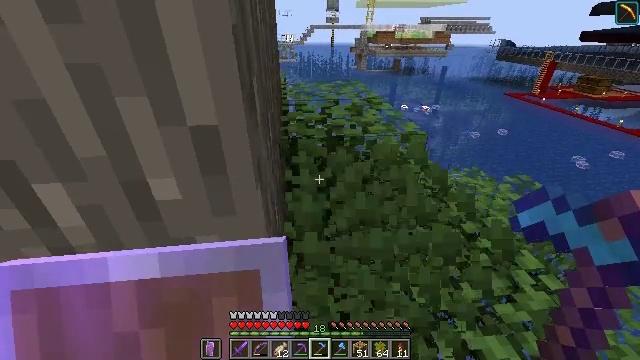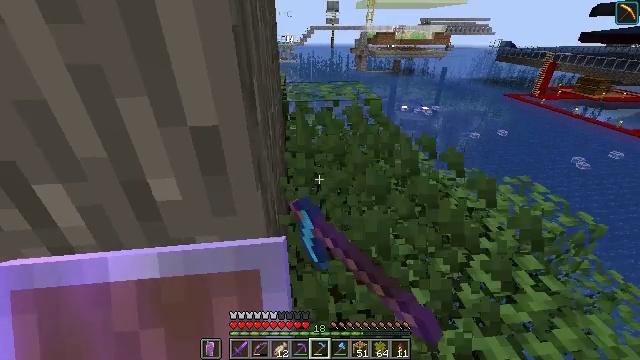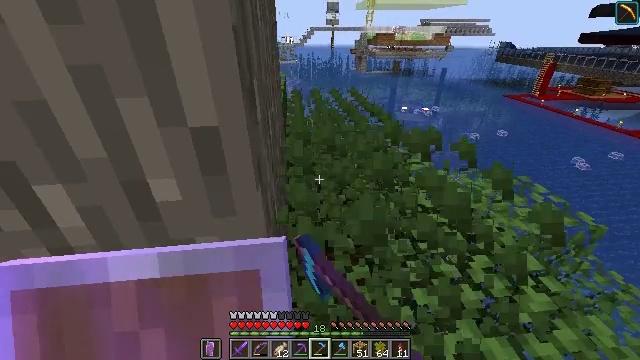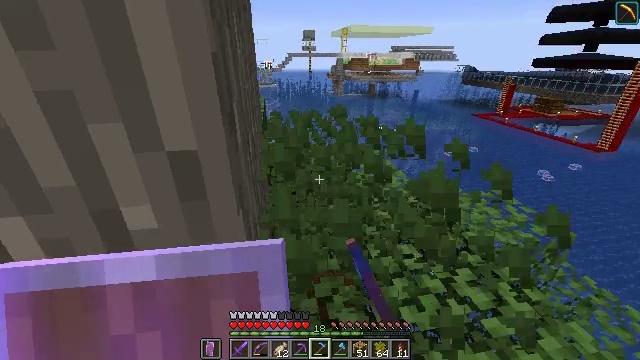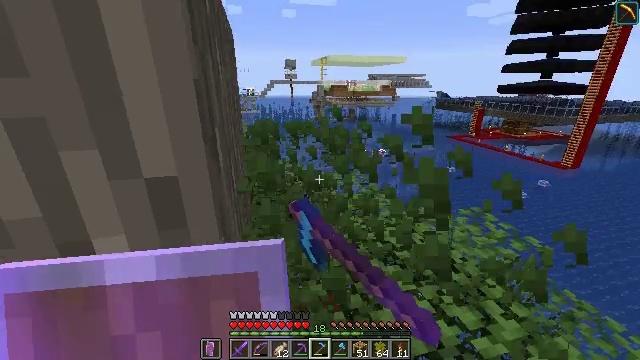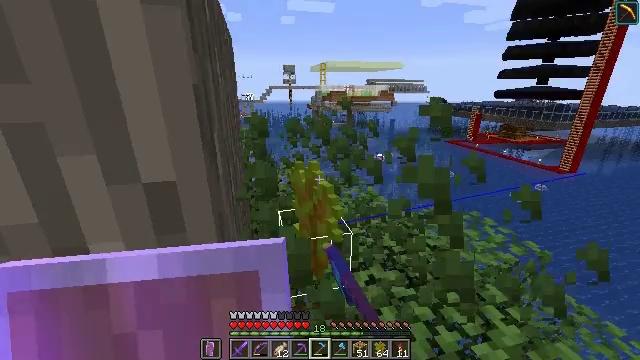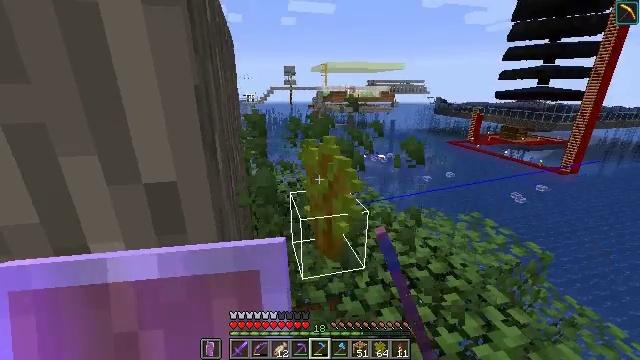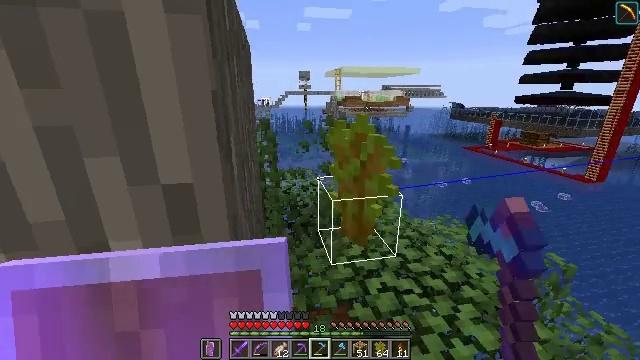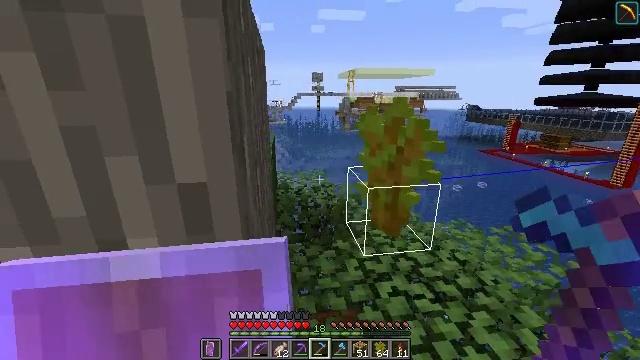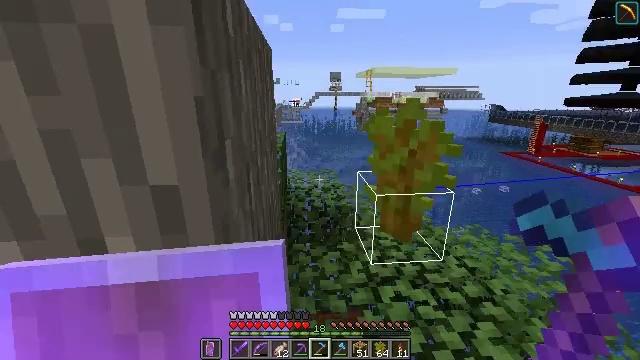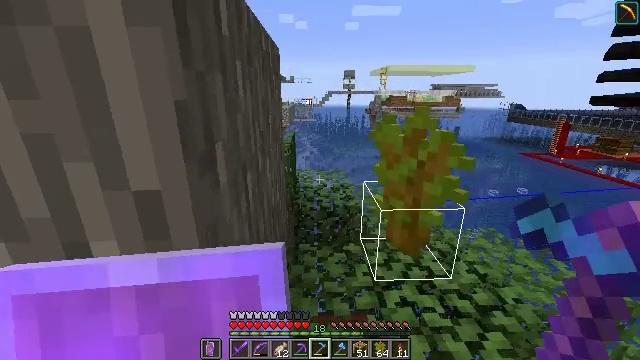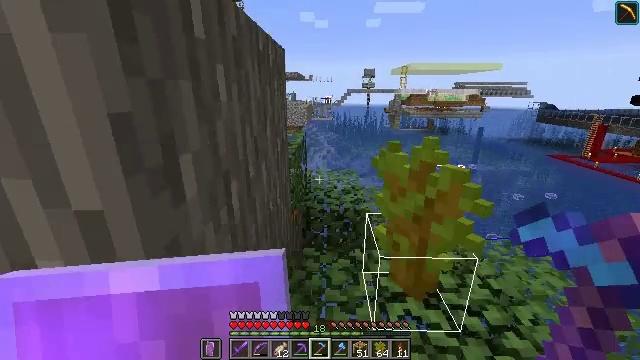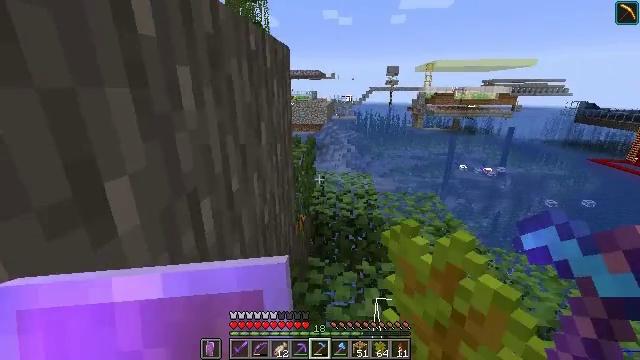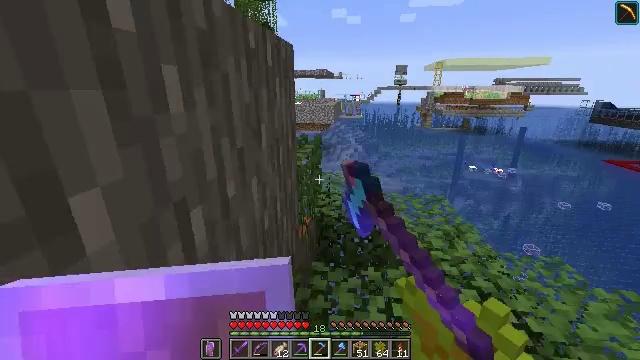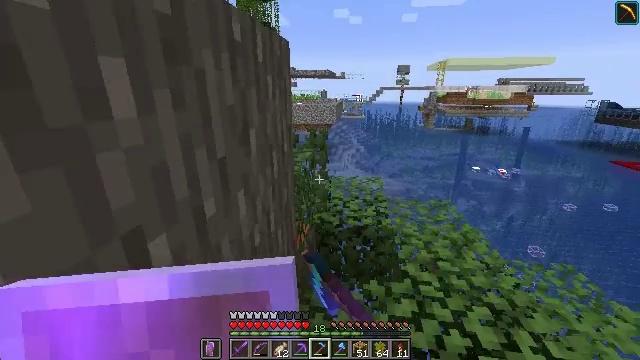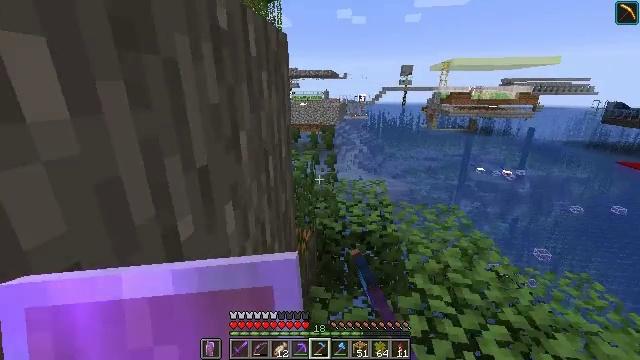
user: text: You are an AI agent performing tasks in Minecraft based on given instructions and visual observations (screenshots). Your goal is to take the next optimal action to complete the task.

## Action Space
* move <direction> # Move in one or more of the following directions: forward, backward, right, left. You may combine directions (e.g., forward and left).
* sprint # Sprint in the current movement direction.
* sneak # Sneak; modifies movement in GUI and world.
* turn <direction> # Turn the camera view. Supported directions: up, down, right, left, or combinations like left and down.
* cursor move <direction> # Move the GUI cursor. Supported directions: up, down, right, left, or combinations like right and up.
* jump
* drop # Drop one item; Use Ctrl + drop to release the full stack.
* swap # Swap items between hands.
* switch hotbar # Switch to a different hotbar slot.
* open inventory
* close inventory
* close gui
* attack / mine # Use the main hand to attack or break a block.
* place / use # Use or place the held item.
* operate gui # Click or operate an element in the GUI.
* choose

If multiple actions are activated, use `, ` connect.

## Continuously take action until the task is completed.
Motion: motion action
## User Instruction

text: Remove acacia leaves from the branches.
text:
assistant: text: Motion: attack / mine
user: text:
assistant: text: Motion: attack / mine
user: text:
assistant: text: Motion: turn right and up, attack / mine
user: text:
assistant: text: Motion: turn right and up, attack / mine
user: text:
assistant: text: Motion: turn up, attack / mine
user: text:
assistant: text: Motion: attack / mine
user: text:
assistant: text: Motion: turn left, attack / mine
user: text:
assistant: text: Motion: turn left, attack / mine
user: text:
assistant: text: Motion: move right, turn left, attack / mine
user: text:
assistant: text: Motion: move forward and move right, turn left, attack / mine
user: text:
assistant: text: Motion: move forward and move right, turn left, attack / mine
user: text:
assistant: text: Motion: move forward, turn left, attack / mine
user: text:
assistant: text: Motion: move forward, turn left, attack / mine
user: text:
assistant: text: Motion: move forward, attack / mine
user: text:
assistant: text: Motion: move forward, attack / mine
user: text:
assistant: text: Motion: move forward, turn left
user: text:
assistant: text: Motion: move forward and move right, turn left
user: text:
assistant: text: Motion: move forward and move right, turn left
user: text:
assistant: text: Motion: move forward and move right, turn left
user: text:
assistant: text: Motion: move forward and move right, turn left
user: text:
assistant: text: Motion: move forward and move right, turn left and up
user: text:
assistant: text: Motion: move forward and move right, turn left
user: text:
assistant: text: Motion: turn left
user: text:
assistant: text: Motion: no_op
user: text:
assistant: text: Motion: no_op
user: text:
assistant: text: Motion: no_op
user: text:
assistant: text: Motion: no_op
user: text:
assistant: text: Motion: turn down
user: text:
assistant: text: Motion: turn down
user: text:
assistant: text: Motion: turn left and down